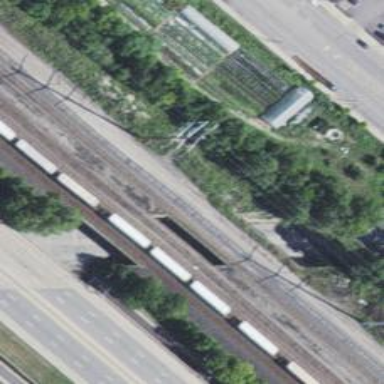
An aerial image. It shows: Railway bridge over siding rail service.